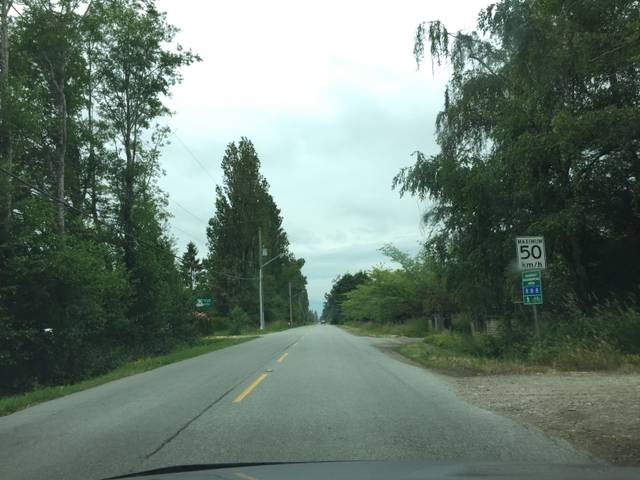
Region: Canada
Coordinates: 49.141, -123.081